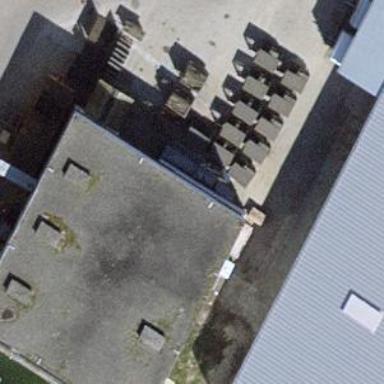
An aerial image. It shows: Industrial building.